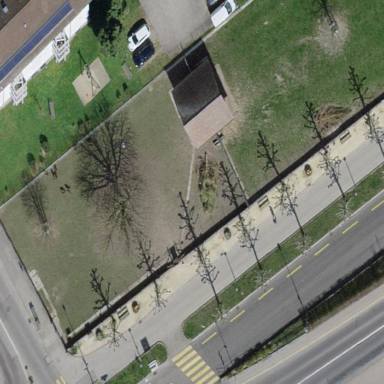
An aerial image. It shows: Fence surrounding area with grass surface.